Field crop: maize
Growth stage: 2
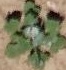
Species: chenopodium